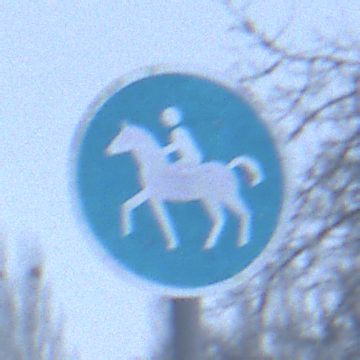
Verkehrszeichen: Reitweg
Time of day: Midday
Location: Outdoor (Nature)
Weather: Overcast
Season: Winter
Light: Natural